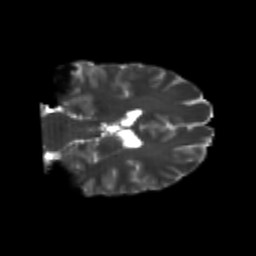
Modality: T2w
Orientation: coronal
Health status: healthy
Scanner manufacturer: philips
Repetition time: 7.39 s
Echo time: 0.08599 s